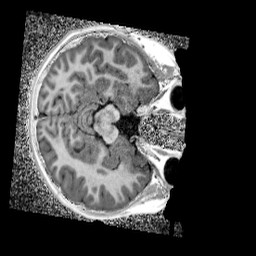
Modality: UNIT1_denoised
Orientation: axial
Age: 9
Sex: male
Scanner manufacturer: siemens
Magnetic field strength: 3 T
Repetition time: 4 s
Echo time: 0.00299 s